Question: Very new to C# and VS2012.
I'm trying to connect to a local database connection.
Here is the code
'''
string selectSql = "select * from Tasks";
string connectionString = "Data Source=adamssqlserver;database=master;Integrated Security=true;";
using (var cn = new SqlCeConnection(connectionString))
using (var cmd = new SqlCeCommand(selectSql, cn))
{
cn.Open();
using (var reader = cmd.ExecuteReader())
{
//do something
}
}
'''
Here is the error
> Keyword not supported: 'database'.
If I put in Initial Catalog first
> "Data Source=adamssqlserver;Initial Catalog=etc;"
Then the error gives the same message but for "Initial Catalog".
Here is my data connection

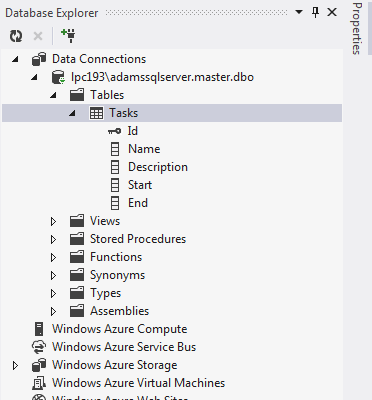
Answer: You are using 'SqlCeConnection' not a 'SqlConnection'
This class (SqlCeConnection) is for 'Sql Compact Edition' where the syntax rules of the connection string are different. For example:
'''
Data Source=MyData.sdf;Persist Security Info=False;
'''
Instead your connection string is for a 'Sql Server' or 'Sql Server Express'.
So, if your target database is a SqlServer db as your tag indicates then you need to use
'''
using (var cn = new SqlConnection(connectionString))
using (var cmd = new SqlCommand(selectSql, cn))
{
....
}
'''